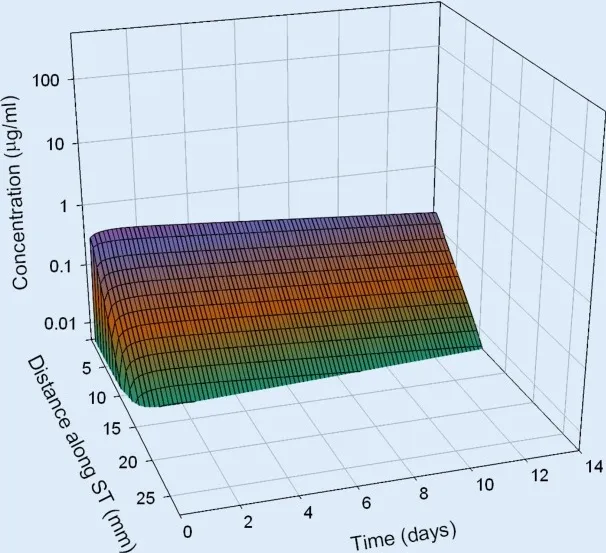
Calculated concentration of dexamethasone in the perilymph for extracochlear application of Ozurdex. to the round window membrane. ST scala tympani.
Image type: chart (chart)